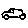
Label: car